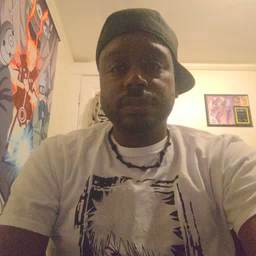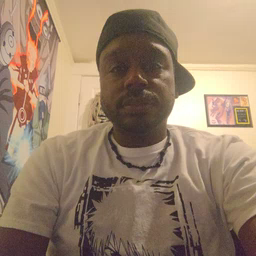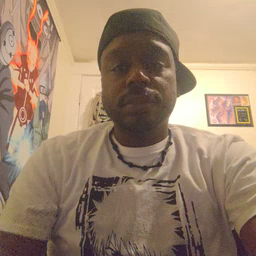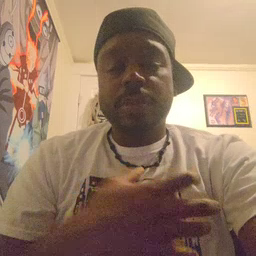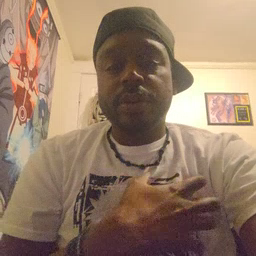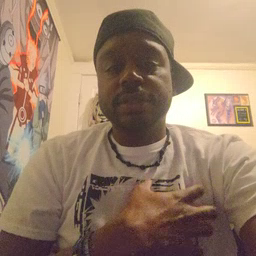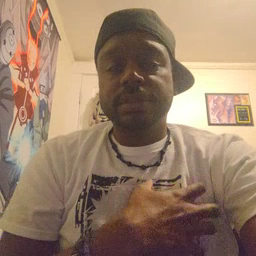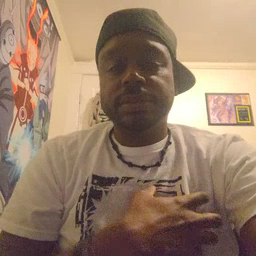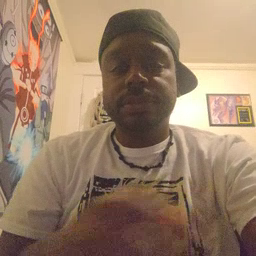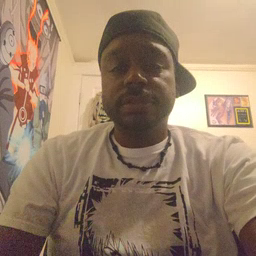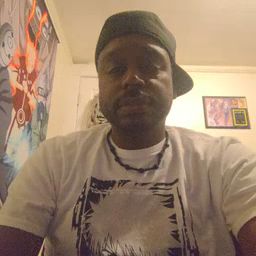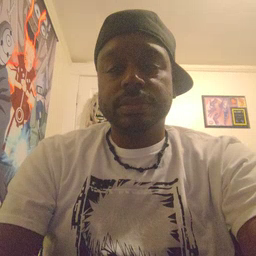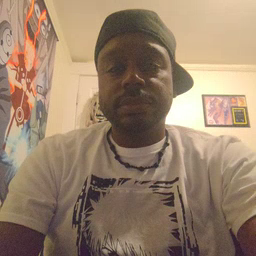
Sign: police